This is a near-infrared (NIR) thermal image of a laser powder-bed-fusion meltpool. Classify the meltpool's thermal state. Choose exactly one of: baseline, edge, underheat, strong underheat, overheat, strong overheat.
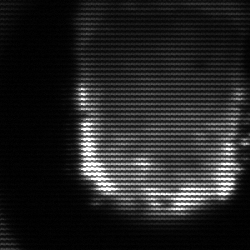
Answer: baseline